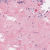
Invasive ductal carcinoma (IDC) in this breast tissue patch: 1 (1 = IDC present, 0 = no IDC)